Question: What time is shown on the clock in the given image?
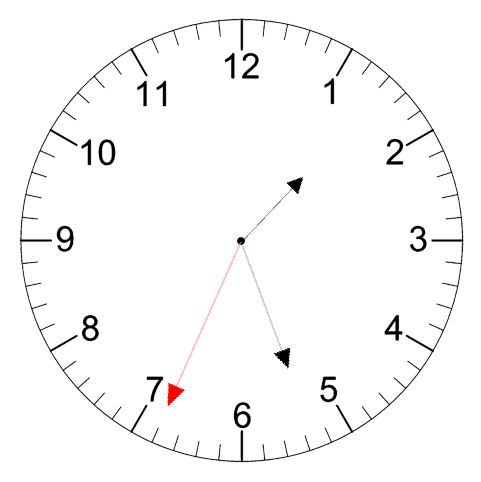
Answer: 01:26:34